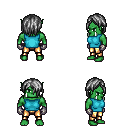
a pixel art fantasy rpg character, male body template, orc, green skin, teal sleeveless shirt, gold greaves, gray bangs hairstyle, metal gloves, four views (front, back, left, right), 2x2 character sprite sheet, small pixel art, hard edges, no anti-aliasing